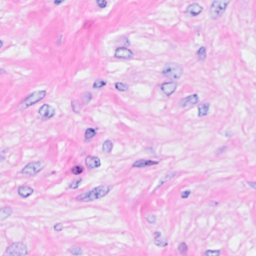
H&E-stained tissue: Breast